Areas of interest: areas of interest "Jiuquan Security General Corporation Driver Training Field"
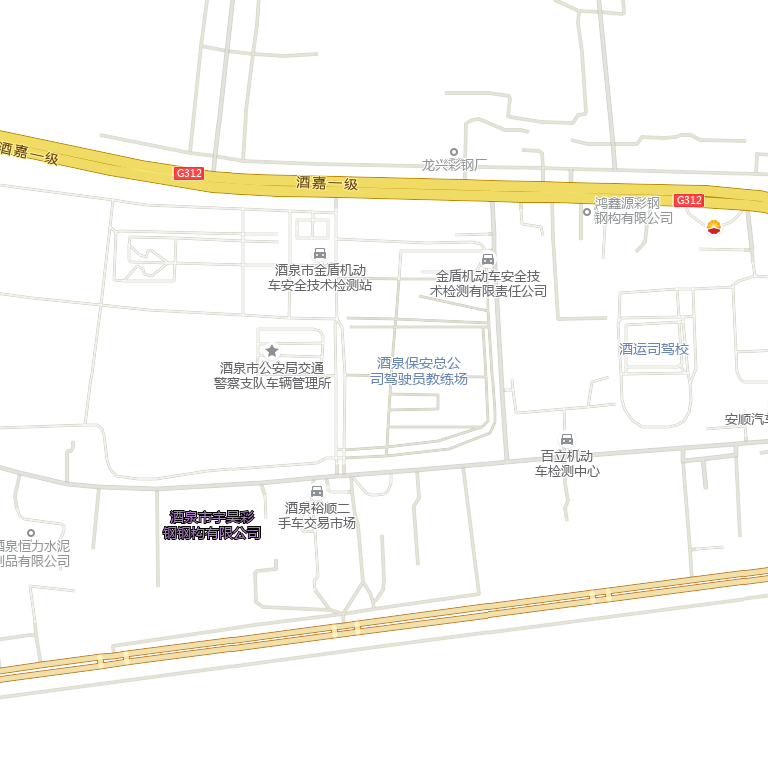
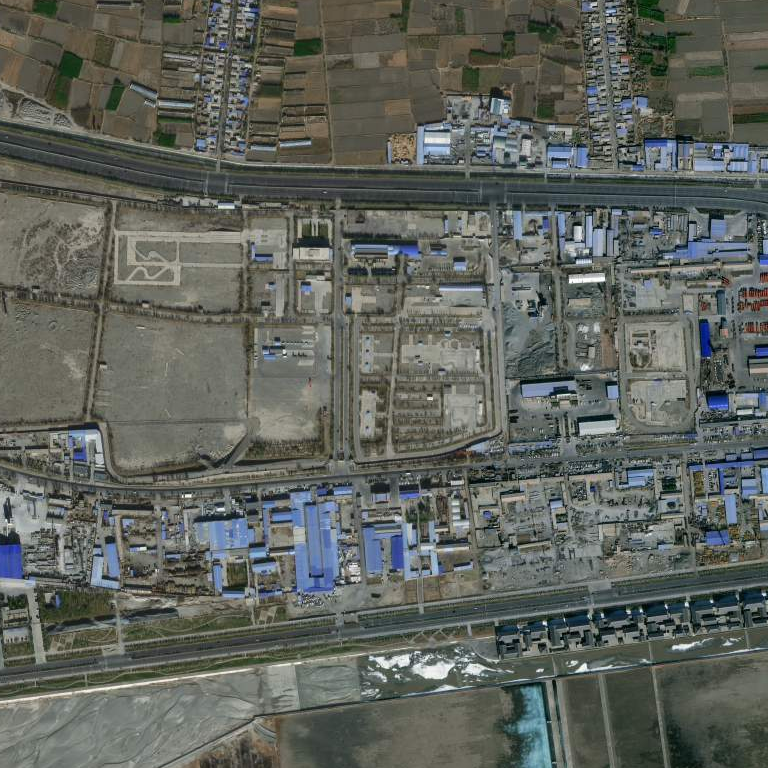